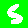
Digit: 5